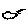
Label: cloud